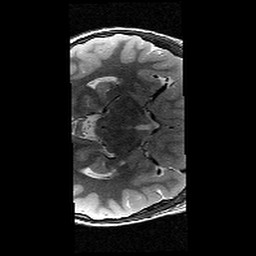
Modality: T2w
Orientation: axial
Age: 11
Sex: male
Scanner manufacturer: siemens
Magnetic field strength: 3 T
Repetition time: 9.23 s
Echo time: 0.067 s